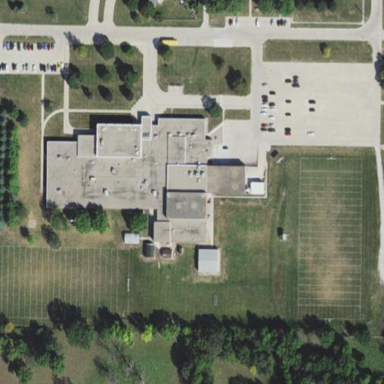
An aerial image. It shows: School building.